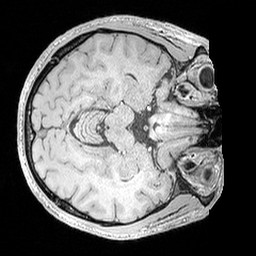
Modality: MP2RAGE
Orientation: axial
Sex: male
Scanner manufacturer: siemens
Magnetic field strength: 3 T
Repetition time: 5 s
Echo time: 0.00292 s